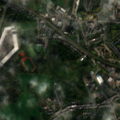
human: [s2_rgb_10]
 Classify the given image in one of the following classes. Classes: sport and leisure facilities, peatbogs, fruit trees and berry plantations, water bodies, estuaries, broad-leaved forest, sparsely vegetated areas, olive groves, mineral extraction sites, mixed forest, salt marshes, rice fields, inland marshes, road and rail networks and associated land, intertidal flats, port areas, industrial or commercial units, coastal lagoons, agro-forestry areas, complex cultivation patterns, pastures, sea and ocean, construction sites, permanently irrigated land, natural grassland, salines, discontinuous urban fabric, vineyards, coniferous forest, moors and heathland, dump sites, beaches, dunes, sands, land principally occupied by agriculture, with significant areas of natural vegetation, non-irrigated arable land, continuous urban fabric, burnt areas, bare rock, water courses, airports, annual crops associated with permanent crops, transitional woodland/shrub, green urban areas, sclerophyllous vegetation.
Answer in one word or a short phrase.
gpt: discontinuous urban fabric, pastures, complex cultivation patterns, mixed forest